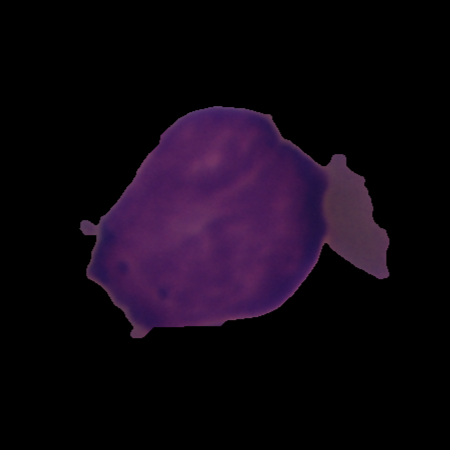
Label: cancer